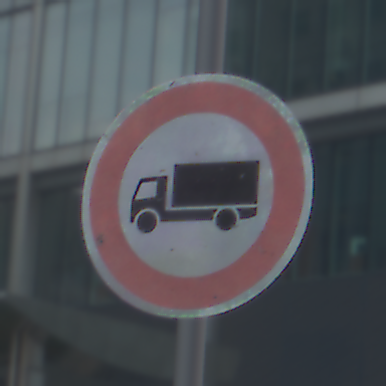
Verkehrszeichen: VerbotFuerKraftfahrzeugeUeberDreiKommaFuenfTonnen
Umgebung: Outdoor, Urban
Tageszeit: MorningAfternoon
Wetter: PartlyCloudy
Licht: Natural
Jahreszeit: NotSpecified
Kontrast: LowContrast